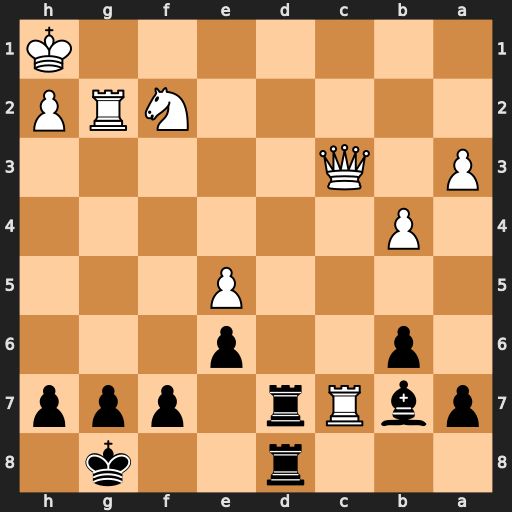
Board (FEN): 3r2k1/pbRr1ppp/1p2p3/4P3/1P6/P1Q5/5NRP/7K
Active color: b
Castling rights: -
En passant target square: -
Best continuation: Rd1+ Nxd1 Rxd1+ Qe1 Rxe1#